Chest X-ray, AP view. Patient: 58 years old, sex F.
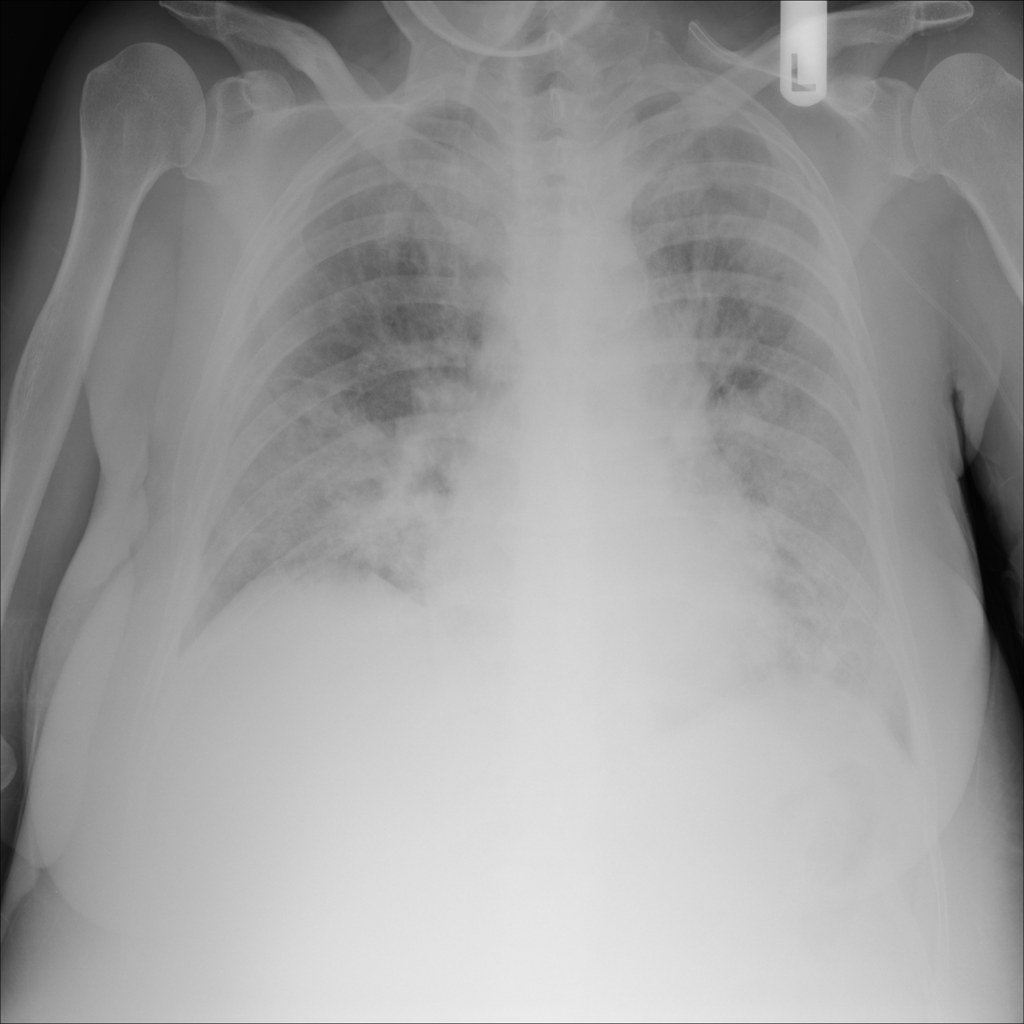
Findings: Infiltration